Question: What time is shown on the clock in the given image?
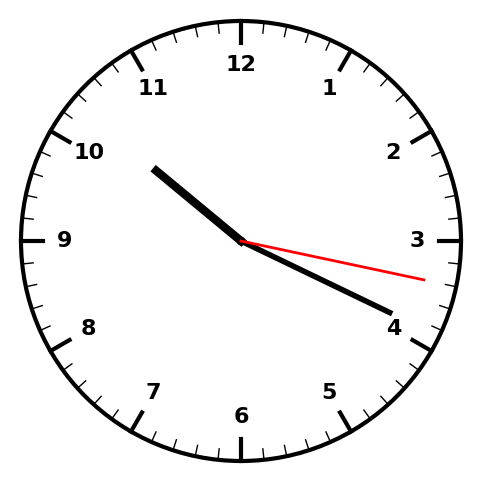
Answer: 10:19:17